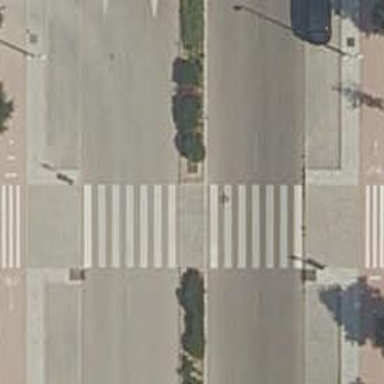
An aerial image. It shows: Footway.